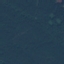
Land use / land cover: Forest